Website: apple
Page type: customer-info-address
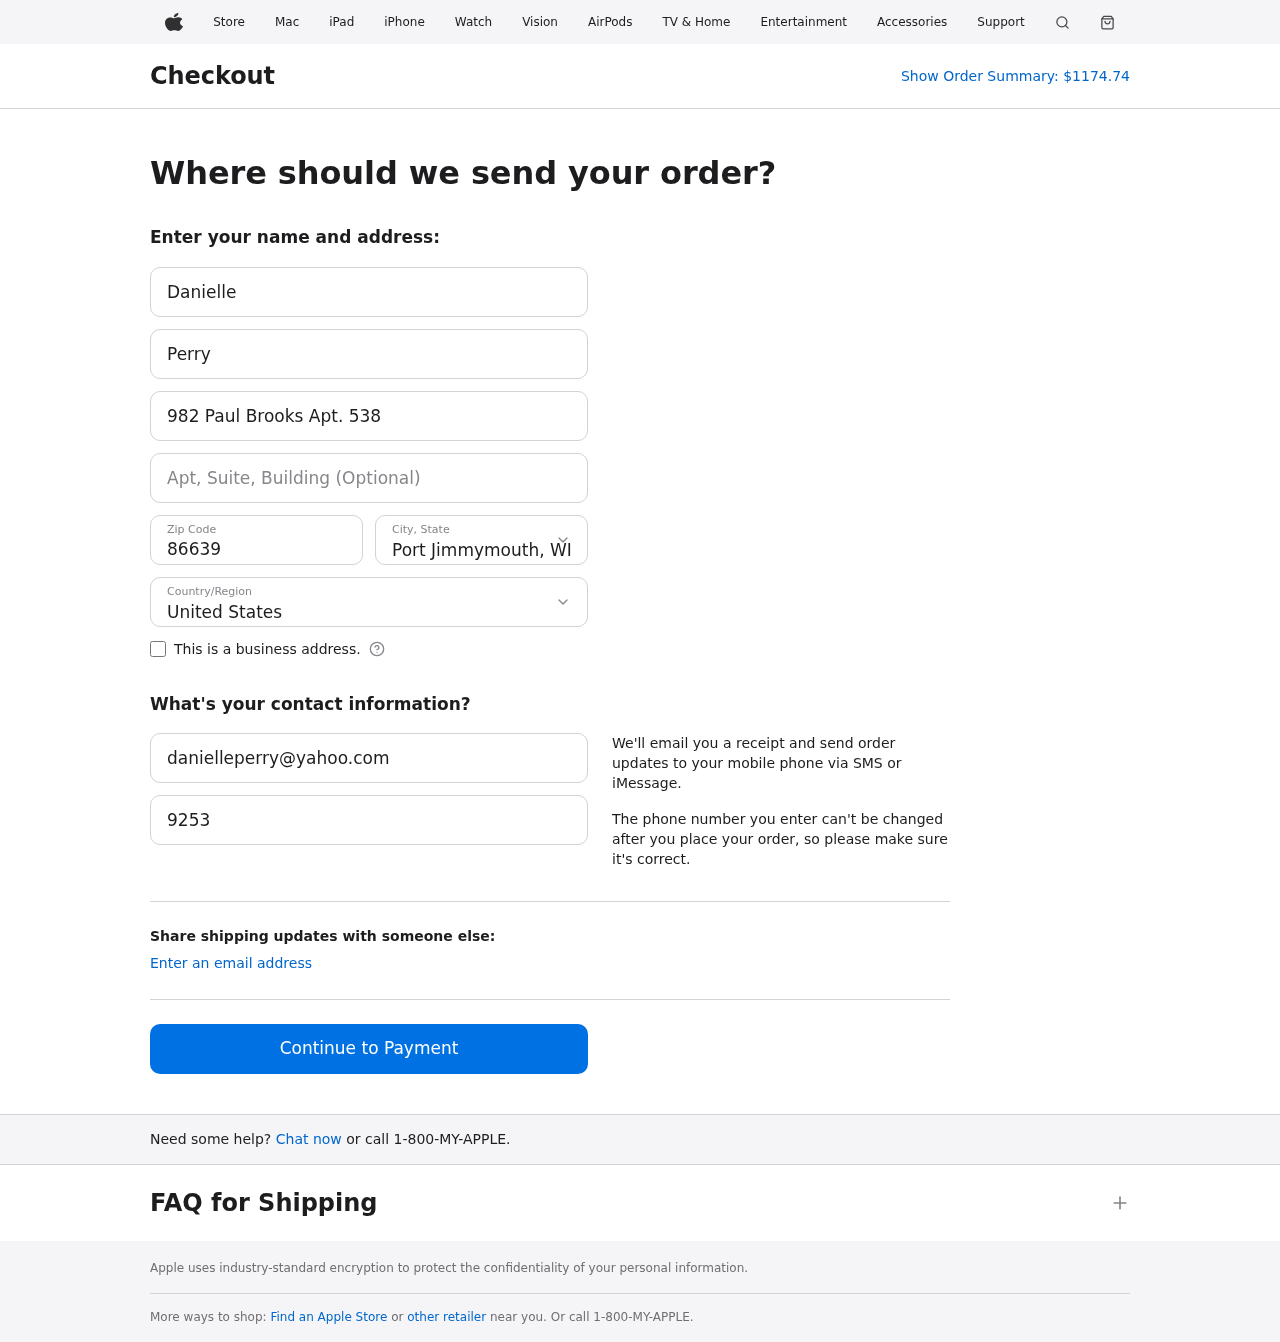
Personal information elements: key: PII_CITY_STATE
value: Port Jimmymouth, WI
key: PII_COUNTRY
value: United States
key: PII_EMAIL
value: danielleperry@yahoo.com
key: PII_FIRSTNAME
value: Danielle
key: PII_LASTNAME
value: Perry
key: PII_PHONE
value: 9253734575
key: PII_POSTCODE
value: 86639
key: PII_STREET
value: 982 Paul Brooks Apt. 538
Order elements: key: ORDER_TOTAL
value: $1174.74